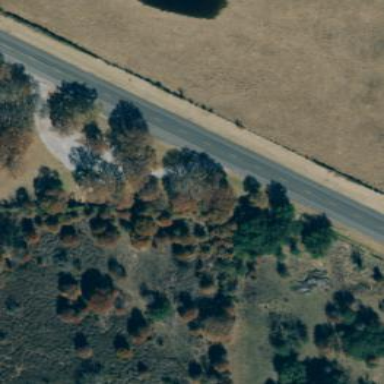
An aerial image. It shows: Rest area on the road.